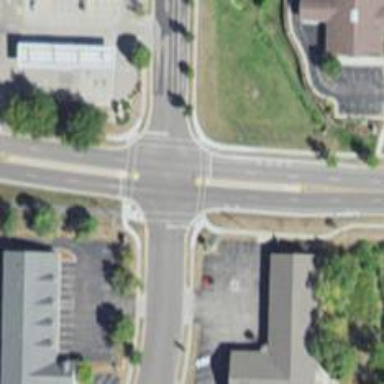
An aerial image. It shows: Stop road.